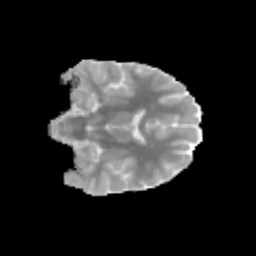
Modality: MD
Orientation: coronal
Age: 10
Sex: female
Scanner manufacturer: siemens
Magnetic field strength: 3 T
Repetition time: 3.8 s
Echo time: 0.07 s